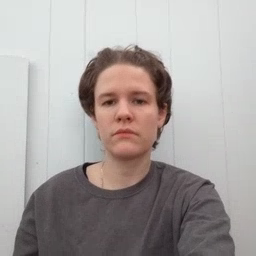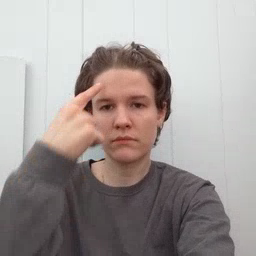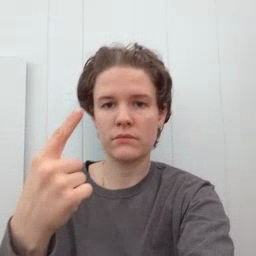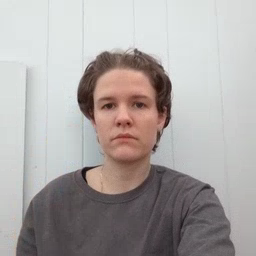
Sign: penny